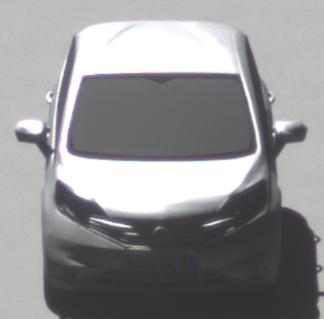
Make: Nissan
Model: Note 1.2
Detailed model: Note (E12) (10/13 - 12/16)
Model produced from: 2013/10
Model produced until: 2015/09
Doors: 5
Color: white
Road condition: dry road
Daytime: midday
Contrast: medium contrast